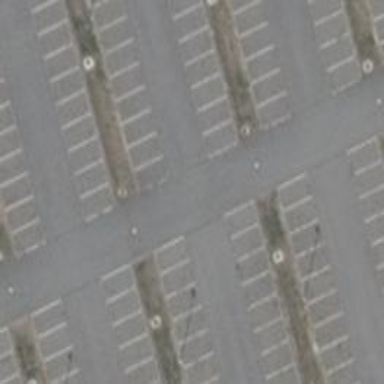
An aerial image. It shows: Asphalt parking aisle along service road.